Breast ultrasound image
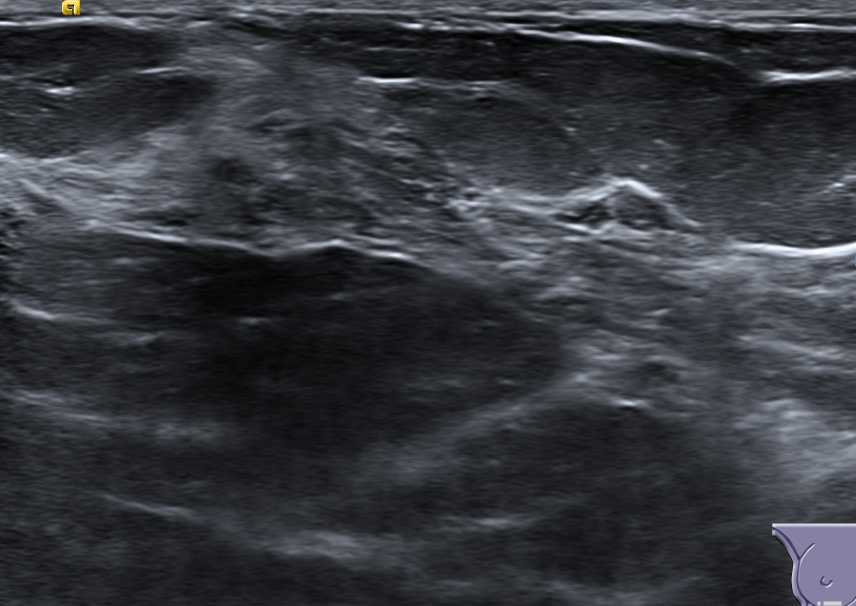
Diagnosis: normal